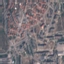
Land use / land cover class: Residential